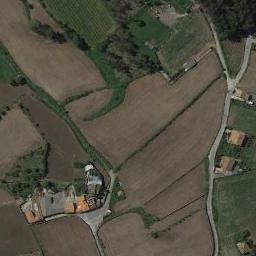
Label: terrace